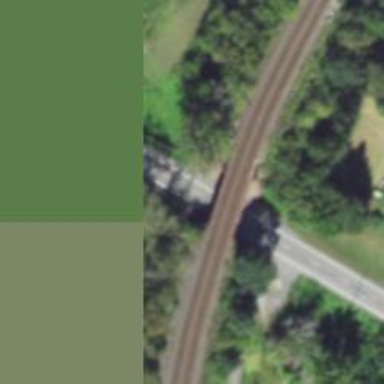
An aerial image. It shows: Asphalt road classified as primary highway.